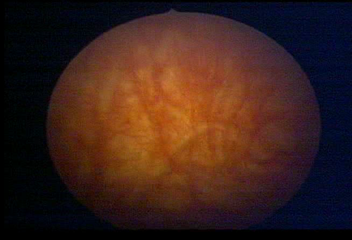
Modality: WLC
Class: Normal mucosa
Bladder cancer association: No